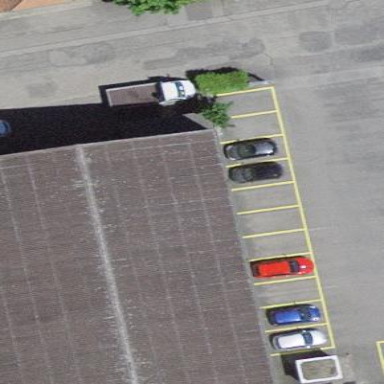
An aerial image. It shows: Street-side parking area.